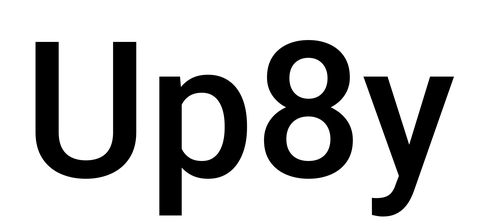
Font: Roboto_Medium